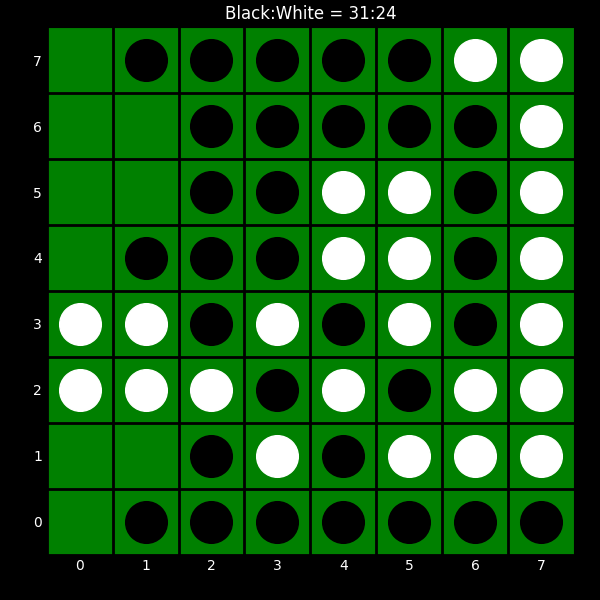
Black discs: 31
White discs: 24